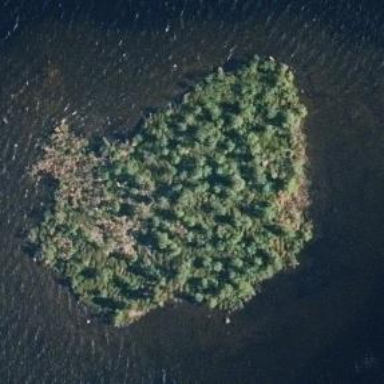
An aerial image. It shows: Islet.